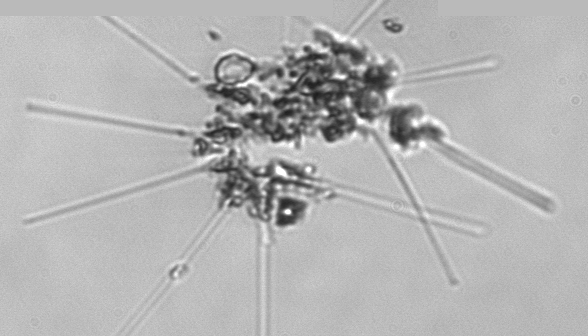
Label: Asterionellopsis_glacialis